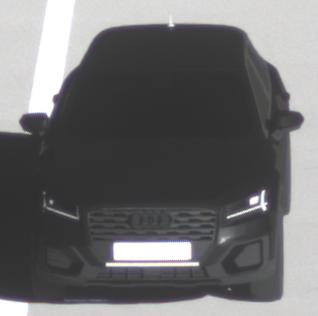
Make: Audi
Model: Q2
Model produced from: 2016
Model produced until: 2020
Doors: 5
Color: black
Road condition: dry road
Daytime: morning or afternoon
Contrast: high contrast